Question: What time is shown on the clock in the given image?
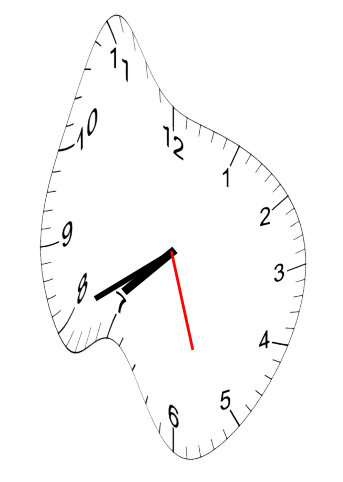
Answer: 07:40:27